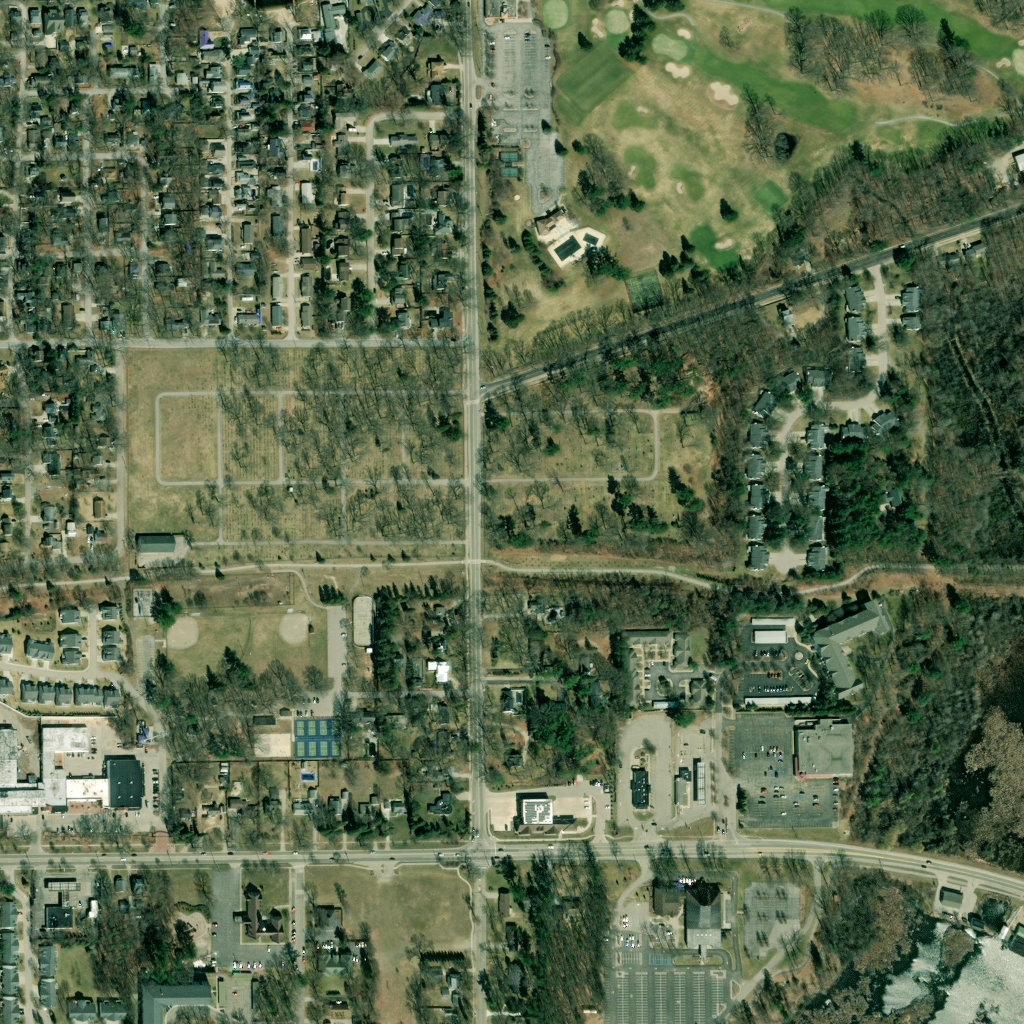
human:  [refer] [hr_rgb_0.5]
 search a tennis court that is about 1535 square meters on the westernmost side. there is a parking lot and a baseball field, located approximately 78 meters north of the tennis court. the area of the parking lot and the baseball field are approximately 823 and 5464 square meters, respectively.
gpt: <box>[[28, 70, 33, 73, 0]]</box>

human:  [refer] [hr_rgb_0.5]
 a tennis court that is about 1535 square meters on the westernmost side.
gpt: <box>[[28, 70, 33, 73, 0]]</box>